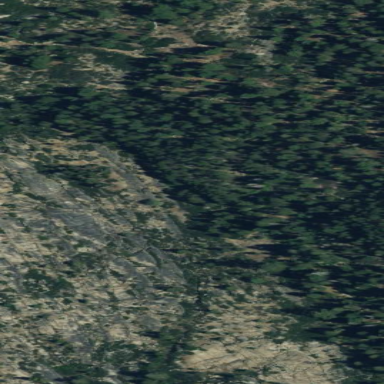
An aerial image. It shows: Woodland with evergreen needle-leaved trees.